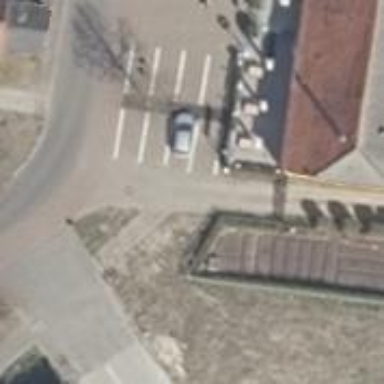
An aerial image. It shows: Flagpole which is man-made.